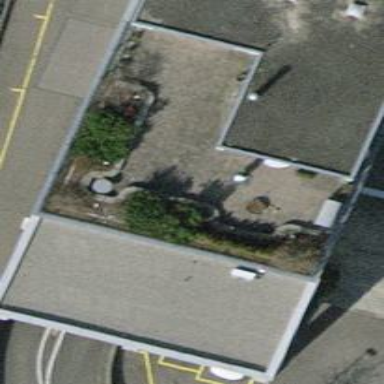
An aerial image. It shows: Commercial building.